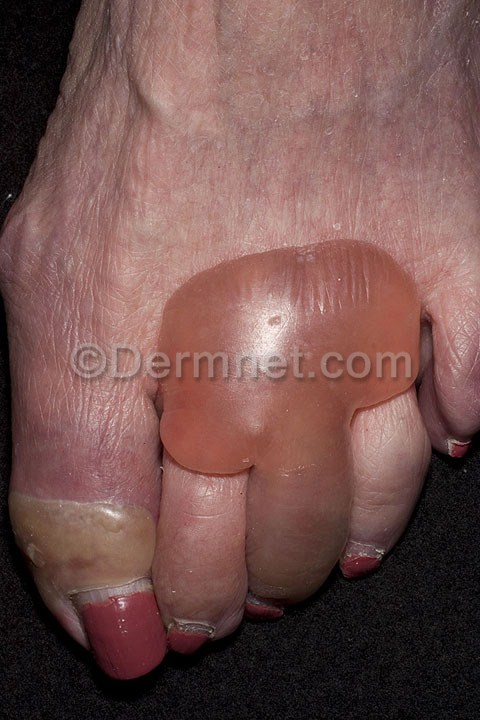
Disease: Bullous Disease Photos